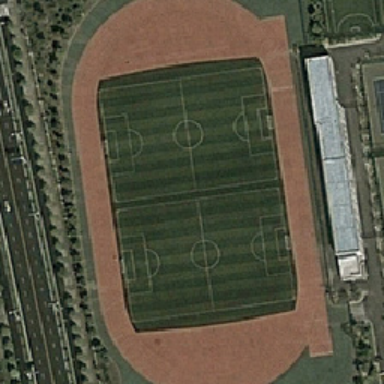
There are several sports grounds and trees along the roadside stand .